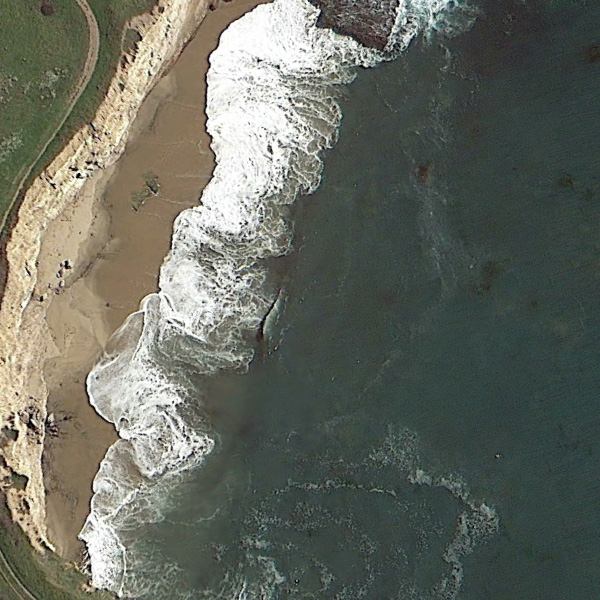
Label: Beach